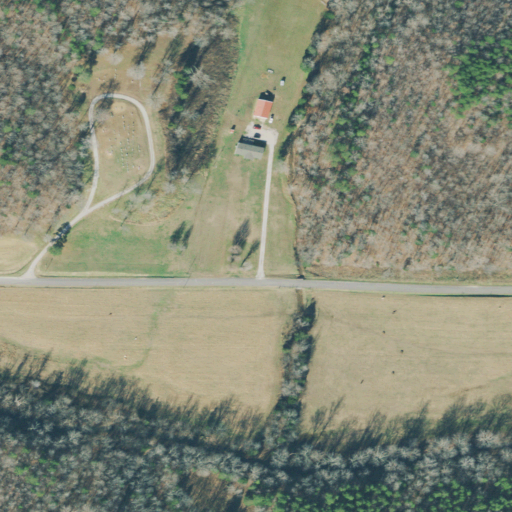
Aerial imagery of valley in Tennessee named Throgmartin Hollow containing deciduous forest, pasture, open development, mixed forest, and low intensity development